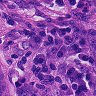
Metastatic tissue present: yes